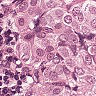
Metastatic tissue present: yes